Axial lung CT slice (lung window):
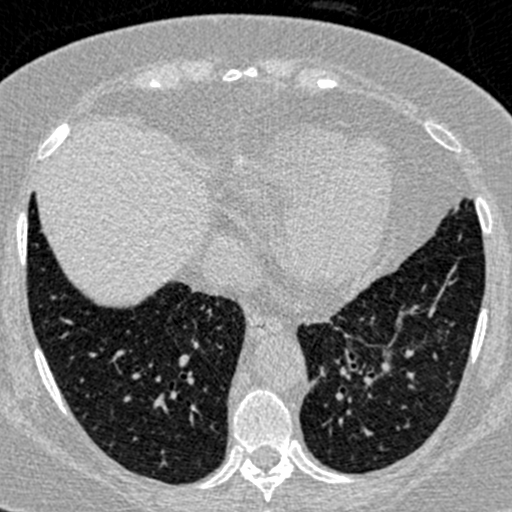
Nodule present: no